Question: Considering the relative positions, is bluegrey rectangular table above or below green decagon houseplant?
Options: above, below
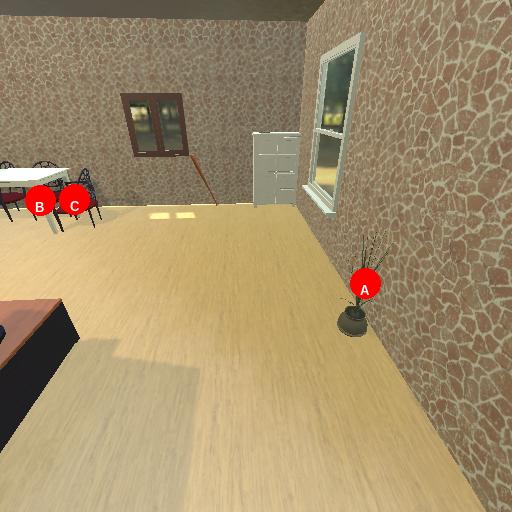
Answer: above